Question: Unfortunately, this code causes ANRs sometimes (as reported in the Google Play developer console) and sometimes it just doesn't work. If I remove the app inside Facebook (revoke permissions), the permission dialog is shown again on the next launch of the Android app. But if the app has the permissions already, it causes those ANRs or just quits without success.
Seems like parts are working and parts are wrong, doesn't it? Is the following code a correct way of logging in and fetching data?
'''
package com.my.application;
import java.util.Arrays;
import java.util.List;
import org.json.JSONArray;
import org.json.JSONObject;
import android.app.Activity;
import android.app.ProgressDialog;
import android.content.Intent;
import android.os.Bundle;
import android.preference.PreferenceManager;
import com.facebook.*;
import com.facebook.Session.OpenRequest;
import com.facebook.Session.StatusCallback;
public class FBLocations extends Activity {
private Session.StatusCallback fbStatusCallback = new Session.StatusCallback() {
@Override
public void call(Session session, SessionState state, Exception exception) { // callback for session state changes
if (state.isOpened()) {
Request.executeGraphPathRequestAsync(session, "me/friends/?access_token="+session.getAccessToken()+"&fields=id,name,location&limit=500", new Request.Callback() {
@Override
public void onCompleted(Response response) {
if (response != null) {
// do something with <response> now
}
}
});
}
}
};
protected void onCreate(Bundle savedInstanceState) {
super.onCreate(savedInstanceState);
try {
openActiveSession(this, true, fbStatusCallback, Arrays.asList("friends_location"));
}
catch (Exception e) {
e.printStackTrace();
}
}
private static Session openActiveSession(Activity activity, boolean allowLoginUI, StatusCallback callback, List<String> permissions) {
OpenRequest openRequest = new OpenRequest(activity).setPermissions(permissions).setLoginBehavior(SessionLoginBehavior.SSO_WITH_FALLBACK).setCallback(callback).setDefaultAudience(SessionDefaultAudience.FRIENDS);
Session session = new Session.Builder(activity).build();
if (SessionState.CREATED_TOKEN_LOADED.equals(session.getState()) || allowLoginUI) {
Session.setActiveSession(session);
session.openForRead(openRequest);
return session;
}
return null;
}
@Override
public void onActivityResult(int requestCode, int resultCode, Intent data) {
super.onActivityResult(requestCode, resultCode, data);
Session.getActiveSession().onActivityResult(this, requestCode, resultCode, data);
}
}
'''
I've also added the app's key hashes to Facebook, both debug and production. Wasn't sure if the padding '=' has to be written as well.

I couldn't follow Facebook's official tutorial as I won't use the SDK's login button nor do I use fragments in Android.
After <URL>, there is the following error in LogCat:
'''
01-07 01:55:29.882: W/System.err(30572): com.facebook.FacebookException: Log in attempt aborted.
at com.facebook.Session.close(Session.java:572)
at com.facebook.Session.setActiveSession(Session.java:755)
at my.app.package.FBImport.openActiveSession(FBImport.java:145) // this is: Session.setActiveSession(session);
at my.app.package.FBImport.access$5(FBImport.java:139)
at my.app.package.FBImport$4.run(FBImport.java:124)
'''
What causes this error? Client problem or server problem? App seems to freeze (ANR) after that, by the way.
And if I try to connect twice in sequence, I see the following LogCat output:
'''
java.lang.IllegalStateException: Cannot execute task: the task is already running.
at android.os.AsyncTask.executeOnExecutor(AsyncTask.java:550)
at android.os.AsyncTask.execute(AsyncTask.java:511)
at com.facebook.RequestAsyncTask.executeOnSettingsExecutor(RequestAsyncTask.java:186)
at com.facebook.Request.executeBatchAsync(Request.java:1094)
at com.facebook.Request.executeBatchAsync(Request.java:1073)
at com.facebook.Request.executeBatchAsync(Request.java:1055)
at com.facebook.Request.executeAsync(Request.java:852)
'''
Why is that? Why is the task still running?
'''
DALVIK THREADS:
(mutexes: tll=0 tsl=0 tscl=0 ghl=0)
"main" prio=5 tid=1 NATIVE
| group="main" sCount=1 dsCount=0 obj=0x4184e9a0 self=0x40011010
| sysTid=19301 nice=0 sched=0/0 cgrp=apps handle=<PHONE>
| state=S schedstat=( 9069<PHONE> 2526 ) utm=66 stm=24 core=0
#00 pc 00017ee4 /system/lib/libc.so (epoll_wait+12)
#01 pc 00014b09 /system/lib/libutils.so (android::Looper::pollInner(int)+96)
#02 pc 00014d71 /system/lib/libutils.so (android::Looper::pollOnce(int, int*, int*, void**)+104)
#03 pc 0005ed53 /system/lib/libandroid_runtime.so (android::NativeMessageQueue::pollOnce(_JNIEnv*, int)+22)
#04 pc 0001e290 /system/lib/libdvm.so (dvmPlatformInvoke+112)
#05 pc 0004d411 /system/lib/libdvm.so (dvmCallJNIMethod(unsigned int const*, JValue*, Method const*, Thread*)+396)
#06 pc 000276a0 /system/lib/libdvm.so
#07 pc 0002b57c /system/lib/libdvm.so (dvmInterpret(Thread*, Method const*, JValue*)+184)
#08 pc 0005ff07 /system/lib/libdvm.so (dvmInvokeMethod(Object*, Method const*, ArrayObject*, ArrayObject*, ClassObject*, bool)+374)
#09 pc 000677e1 /system/lib/libdvm.so
#10 pc 000276a0 /system/lib/libdvm.so
#11 pc 0002b57c /system/lib/libdvm.so (dvmInterpret(Thread*, Method const*, JValue*)+184)
#12 pc 0005fc31 /system/lib/libdvm.so (dvmCallMethodV(Thread*, Method const*, Object*, bool, JValue*, std::__va_list)+272)
#13 pc 000499fb /system/lib/libdvm.so
#14 pc <PHONE> /system/lib/libandroid_runtime.so
#15 pc <PHONE> /system/lib/libandroid_runtime.so (android::AndroidRuntime::start(char const*, char const*)+390)
#16 pc 00000db7 /system/bin/app_process
#17 pc 0001271f /system/lib/libc.so (__libc_init+38)
#18 pc 00000ae8 /system/bin/app_process
at android.os.MessageQueue.nativePollOnce(Native Method)
at android.os.MessageQueue.next(MessageQueue.java:125)
at android.os.Looper.loop(Looper.java:124)
at android.app.ActivityThread.main(ActivityThread.java:5039)
at java.lang.reflect.Method.invokeNative(Native Method)
at java.lang.reflect.Method.invoke(Method.java:511)
at com.android.internal.os.ZygoteInit$MethodAndArgsCaller.run(ZygoteInit.java:793)
at com.android.internal.os.ZygoteInit.main(ZygoteInit.java:560)
at dalvik.system.NativeStart.main(Native Method)
"AsyncTask #2" prio=5 tid=17 WAIT
| group="main" sCount=1 dsCount=0 obj=0x4205f6d0 self=0x6742f940
| sysTid=19354 nice=10 sched=0/0 cgrp=apps/bg_non_interactive handle=<PHONE>
| state=S schedstat=( 828<PHONE> 646 ) utm=5 stm=3 core=0
at java.lang.Object.wait(Native Method)
- waiting on <0x4205f7f0> (a java.lang.VMThread) held by tid=17 (AsyncTask #2)
at java.lang.Thread.parkFor(Thread.java:1231)
at sun.misc.Unsafe.park(Unsafe.java:323)
at java.util.concurrent.locks.LockSupport.park(LockSupport.java:159)
at java.util.concurrent.locks.AbstractQueuedSynchronizer$ConditionObject.await(AbstractQueuedSynchronizer.java:2019)
at java.util.concurrent.LinkedBlockingQueue.take(LinkedBlockingQueue.java:413)
at java.util.concurrent.ThreadPoolExecutor.getTask(ThreadPoolExecutor.java:1013)
at java.util.concurrent.ThreadPoolExecutor.runWorker(ThreadPoolExecutor.java:1073)
at java.util.concurrent.ThreadPoolExecutor$Worker.run(ThreadPoolExecutor.java:573)
at java.lang.Thread.run(Thread.java:856)
"Binder_3" prio=5 tid=16 NATIVE
| group="main" sCount=1 dsCount=0 obj=0x41fed668 self=0x41838008
| sysTid=19330 nice=0 sched=0/0 cgrp=apps handle=<PHONE>
| state=S schedstat=( <PHONE> 818000 10 ) utm=0 stm=0 core=0
#00 pc 00016fe4 /system/lib/libc.so (__ioctl+8)
#01 pc 0002a97d /system/lib/libc.so (ioctl+16)
#02 pc 00016ba1 /system/lib/libbinder.so (android::IPCThreadState::talkWithDriver(bool)+132)
#03 pc <PHONE> /system/lib/libbinder.so (android::IPCThreadState::joinThreadPool(bool)+154)
#04 pc 0001b15d /system/lib/libbinder.so
#05 pc <PHONE> /system/lib/libutils.so (android::Thread::_threadLoop(void*)+114)
#06 pc 0004679f /system/lib/libandroid_runtime.so (android::AndroidRuntime::javaThreadShell(void*)+66)
#07 pc 00010dcd /system/lib/libutils.so
#08 pc 0000e3d8 /system/lib/libc.so (__thread_entry+72)
#09 pc 0000dac4 /system/lib/libc.so (pthread_create+160)
at dalvik.system.NativeStart.run(Native Method)
"pool-1-thread-5" prio=5 tid=15 WAIT
| group="main" sCount=1 dsCount=0 obj=0x420423d0 self=0x673d8ab8
| sysTid=19329 nice=0 sched=0/0 cgrp=apps handle=<PHONE>
| state=S schedstat=( <PHONE> <PHONE> 36 ) utm=0 stm=0 core=2
at java.lang.Object.wait(Native Method)
- waiting on <0x42042528> (a java.lang.VMThread) held by tid=15 (pool-1-thread-5)
at java.lang.Thread.parkFor(Thread.java:1231)
at sun.misc.Unsafe.park(Unsafe.java:323)
at java.util.concurrent.locks.LockSupport.park(LockSupport.java:159)
at java.util.concurrent.locks.AbstractQueuedSynchronizer$ConditionObject.await(AbstractQueuedSynchronizer.java:2019)
at java.util.concurrent.LinkedBlockingQueue.take(LinkedBlockingQueue.java:413)
at java.util.concurrent.ThreadPoolExecutor.getTask(ThreadPoolExecutor.java:1013)
at java.util.concurrent.ThreadPoolExecutor.runWorker(ThreadPoolExecutor.java:1073)
at java.util.concurrent.ThreadPoolExecutor$Worker.run(ThreadPoolExecutor.java:573)
at java.lang.Thread.run(Thread.java:856)
"pool-1-thread-4" prio=5 tid=14 WAIT
| group="main" sCount=1 dsCount=0 obj=0x42039040 self=0x673cb248
| sysTid=19328 nice=0 sched=0/0 cgrp=apps handle=<PHONE>
| state=S schedstat=( <PHONE> <PHONE> 32 ) utm=0 stm=0 core=3
at java.lang.Object.wait(Native Method)
- waiting on <0x42039160> (a java.lang.VMThread) held by tid=14 (pool-1-thread-4)
at java.lang.Thread.parkFor(Thread.java:1231)
at sun.misc.Unsafe.park(Unsafe.java:323)
at java.util.concurrent.locks.LockSupport.park(LockSupport.java:159)
at java.util.concurrent.locks.AbstractQueuedSynchronizer$ConditionObject.await(AbstractQueuedSynchronizer.java:2019)
at java.util.concurrent.LinkedBlockingQueue.take(LinkedBlockingQueue.java:413)
at java.util.concurrent.ThreadPoolExecutor.getTask(ThreadPoolExecutor.java:1013)
at java.util.concurrent.ThreadPoolExecutor.runWorker(ThreadPoolExecutor.java:1073)
at java.util.concurrent.ThreadPoolExecutor$Worker.run(ThreadPoolExecutor.java:573)
at java.lang.Thread.run(Thread.java:856)
"pool-1-thread-3" prio=5 tid=13 WAIT
| group="main" sCount=1 dsCount=0 obj=0x42027140 self=0x673c95f8
| sysTid=19327 nice=0 sched=0/0 cgrp=apps handle=<PHONE>
| state=S schedstat=( <PHONE> <PHONE> 34 ) utm=1 stm=0 core=1
at java.lang.Object.wait(Native Method)
- waiting on <0x42027260> (a java.lang.VMThread) held by tid=13 (pool-1-thread-3)
at java.lang.Thread.parkFor(Thread.java:1231)
at sun.misc.Unsafe.park(Unsafe.java:323)
at java.util.concurrent.locks.LockSupport.park(LockSupport.java:159)
at java.util.concurrent.locks.AbstractQueuedSynchronizer$ConditionObject.await(AbstractQueuedSynchronizer.java:2019)
at java.util.concurrent.LinkedBlockingQueue.take(LinkedBlockingQueue.java:413)
at java.util.concurrent.ThreadPoolExecutor.getTask(ThreadPoolExecutor.java:1013)
at java.util.concurrent.ThreadPoolExecutor.runWorker(ThreadPoolExecutor.java:1073)
at java.util.concurrent.ThreadPoolExecutor$Worker.run(ThreadPoolExecutor.java:573)
at java.lang.Thread.run(Thread.java:856)
"pool-1-thread-2" prio=5 tid=12 WAIT
| group="main" sCount=1 dsCount=0 obj=0x4201d958 self=0x672cd008
| sysTid=19326 nice=0 sched=0/0 cgrp=apps handle=<PHONE>
| state=S schedstat=( <PHONE> <PHONE> 59 ) utm=1 stm=0 core=3
at java.lang.Object.wait(Native Method)
- waiting on <0x4201da78> (a java.lang.VMThread) held by tid=12 (pool-1-thread-2)
at java.lang.Thread.parkFor(Thread.java:1231)
at sun.misc.Unsafe.park(Unsafe.java:323)
at java.util.concurrent.locks.LockSupport.park(LockSupport.java:159)
at java.util.concurrent.locks.AbstractQueuedSynchronizer$ConditionObject.await(AbstractQueuedSynchronizer.java:2019)
at java.util.concurrent.LinkedBlockingQueue.take(LinkedBlockingQueue.java:413)
at java.util.concurrent.ThreadPoolExecutor.getTask(ThreadPoolExecutor.java:1013)
at java.util.concurrent.ThreadPoolExecutor.runWorker(ThreadPoolExecutor.java:1073)
at java.util.concurrent.ThreadPoolExecutor$Worker.run(ThreadPoolExecutor.java:573)
at java.lang.Thread.run(Thread.java:856)
"pool-1-thread-1" prio=5 tid=11 WAIT
| group="main" sCount=1 dsCount=0 obj=0x420156c8 self=0x65dc8818
| sysTid=19325 nice=0 sched=0/0 cgrp=apps handle=<PHONE>
| state=S schedstat=( <PHONE> <PHONE> 77 ) utm=0 stm=1 core=2
at java.lang.Object.wait(Native Method)
- waiting on <0x42015810> (a java.lang.VMThread) held by tid=11 (pool-1-thread-1)
at java.lang.Thread.parkFor(Thread.java:1231)
at sun.misc.Unsafe.park(Unsafe.java:323)
at java.util.concurrent.locks.LockSupport.park(LockSupport.java:159)
at java.util.concurrent.locks.AbstractQueuedSynchronizer$ConditionObject.await(AbstractQueuedSynchronizer.java:2019)
at java.util.concurrent.LinkedBlockingQueue.take(LinkedBlockingQueue.java:413)
at java.util.concurrent.ThreadPoolExecutor.getTask(ThreadPoolExecutor.java:1013)
at java.util.concurrent.ThreadPoolExecutor.runWorker(ThreadPoolExecutor.java:1073)
at java.util.concurrent.ThreadPoolExecutor$Worker.run(ThreadPoolExecutor.java:573)
at java.lang.Thread.run(Thread.java:856)
"AsyncTask #1" prio=5 tid=10 WAIT
| group="main" sCount=1 dsCount=0 obj=0x41fb5990 self=0x63bd3008
| sysTid=19318 nice=10 sched=0/0 cgrp=apps/bg_non_interactive handle=<PHONE>
| state=S schedstat=( 242<PHONE> 33 ) utm=1 stm=1 core=1
at java.lang.Object.wait(Native Method)
- waiting on <0x41fd07d0> (a java.lang.VMThread) held by tid=10 (AsyncTask #1)
at java.lang.Thread.parkFor(Thread.java:1231)
at sun.misc.Unsafe.park(Unsafe.java:323)
at java.util.concurrent.locks.LockSupport.park(LockSupport.java:159)
at java.util.concurrent.locks.AbstractQueuedSynchronizer$ConditionObject.await(AbstractQueuedSynchronizer.java:2019)
at java.util.concurrent.LinkedBlockingQueue.take(LinkedBlockingQueue.java:413)
at java.util.concurrent.ThreadPoolExecutor...
'''
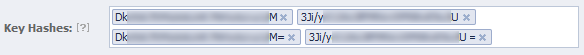
Answer: 'Log in attempt aborted' is fired because 'Session.setActiveSession()' is called while a previous Session was currently opening.
Is it possible that you call 'Session.setActiveSession()' two times?
You could try this code. It was not tested, but it partly comes from SessionLoginSample.
'''
private static Session openActiveSession(Activity activity, boolean allowLoginUI, StatusCallback callback, List<String> permissions, Bundle savedInstanceState) {
OpenRequest openRequest = new OpenRequest(activity).setPermissions(permissions).setLoginBehavior(SessionLoginBehavior.SSO_WITH_FALLBACK).setCallback(callback).setDefaultAudience(SessionDefaultAudience.FRIENDS);
Session session = Session.getActiveSession();
if (session == null) {
if (savedInstanceState != null) {
session = Session.restoreSession(this, null, fbStatusCallback, savedInstanceState);
}
if (session == null) {
session = new Session(this);
}
Session.setActiveSession(session);
if (session.getState().equals(SessionState.CREATED_TOKEN_LOADED) || allowLoginUI) {
session.openForRead(openRequest);
return session;
}
}
return null;
}
'''